Question: Basically, I want to turn the first 'Categories' list of the screenshot below into something like the second 'Categories' list (two columns):

Is it possible to archieve this with jQuery or CSS?
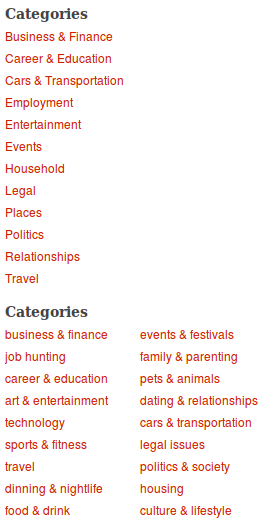
Answer: You can do this easily by floating your list items left and setting a width on both the ul and the lis
demo: <URL>